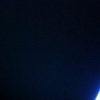
Label: space